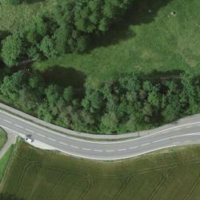
EUNIS habitat code: 24
Species observed at this site:
Filipendula ulmaria